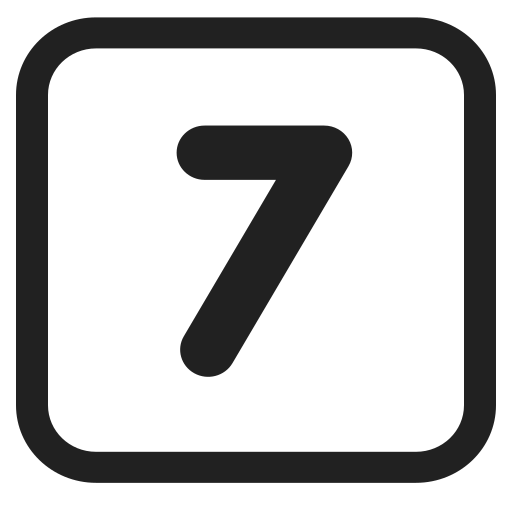
keycap 7 high contrast